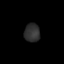
Tissue: lung
Cell type: Others
Senescence score: 0.2123
Nuclear area (px): 288
Mean DAPI intensity: 46.271